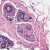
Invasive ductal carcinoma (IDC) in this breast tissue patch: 0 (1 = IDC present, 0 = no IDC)